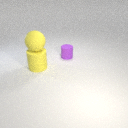
large yellow rubber sphere above large yellow rubber cylinder